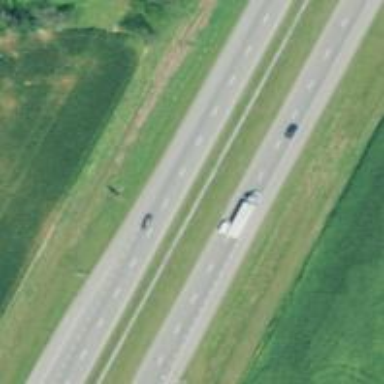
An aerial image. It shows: Motorway.